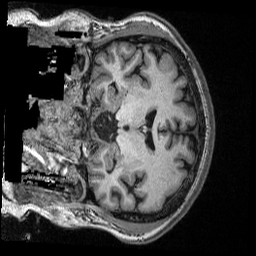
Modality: T1w
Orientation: coronal
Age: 37
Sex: male
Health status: ill
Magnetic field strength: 3 T
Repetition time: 2.53 s
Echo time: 0.00331 s